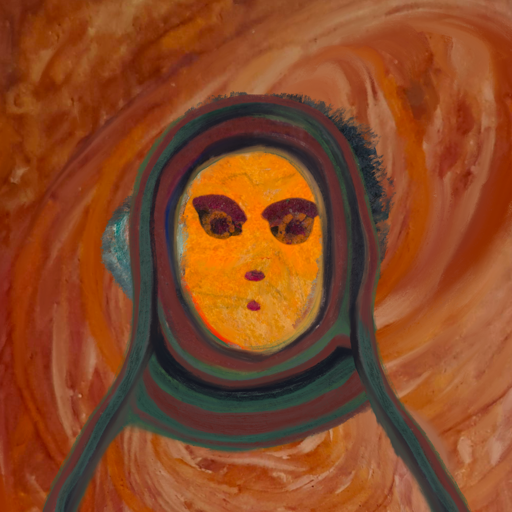
Background: Pious_Lady, Head And Neck Front: Sisters, Face Front: Doll, Bust: Pious_Lady, Hair Front: Boggyland, Head Accessory: After_Raid_Scarf, Second Necklace: Blank, Necklace: Blank, Baby: Blank